Interaction volume radius: 5 \u00c5
Interaction volume height: 15 \u00c5
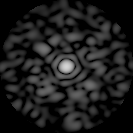
Disorder parameter: 0.8421